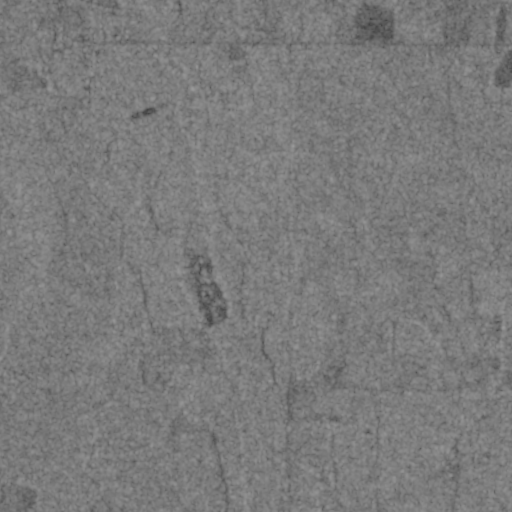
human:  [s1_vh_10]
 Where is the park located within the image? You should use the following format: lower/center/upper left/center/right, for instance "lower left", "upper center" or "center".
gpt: The park is located in the upper left of the image.
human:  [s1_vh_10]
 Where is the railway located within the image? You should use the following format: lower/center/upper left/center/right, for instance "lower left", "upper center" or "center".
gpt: The railway is located in the upper left of the image.
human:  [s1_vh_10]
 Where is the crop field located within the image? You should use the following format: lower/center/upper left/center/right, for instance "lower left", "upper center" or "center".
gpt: There is no crop field in the image.

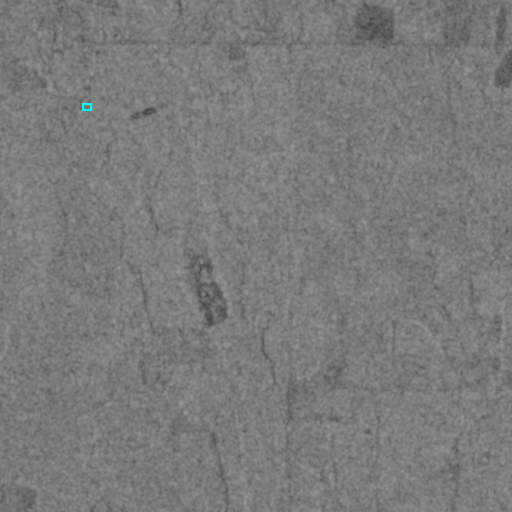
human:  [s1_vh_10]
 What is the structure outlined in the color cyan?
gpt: The structure outlined in cyan is a park.
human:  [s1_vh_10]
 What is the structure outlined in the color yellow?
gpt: There is no yellow outline.